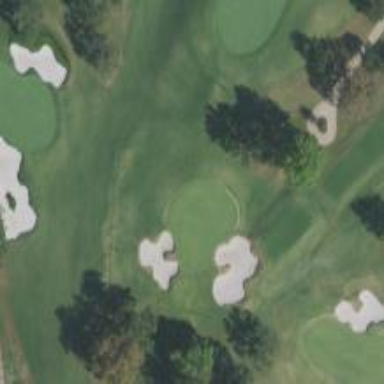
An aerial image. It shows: Golf hole.